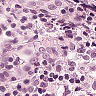
Metastatic tissue present: yes